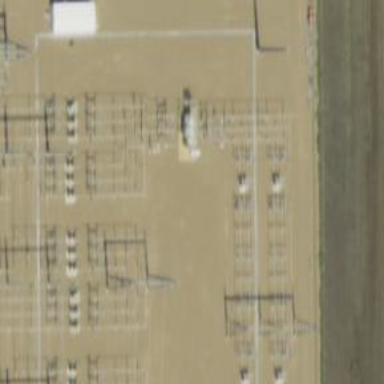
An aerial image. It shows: Switch used for power control.